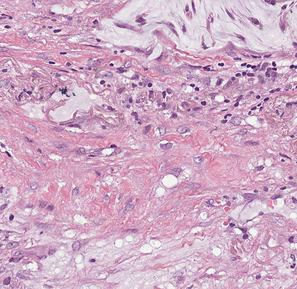
Tumor epithelial tissue: no
Tumor-associated stroma tissue: yes
Normal tissue: no